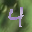
Label: 4